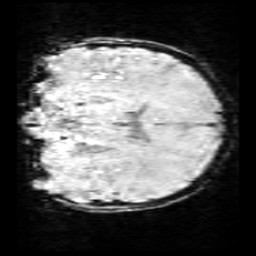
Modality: SWI
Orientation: coronal
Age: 9
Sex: female
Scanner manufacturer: siemens
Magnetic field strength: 3 T
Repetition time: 0.027 s
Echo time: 0.02 s